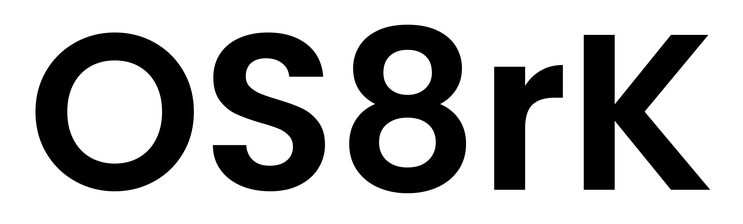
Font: Poppins-SemiBold